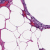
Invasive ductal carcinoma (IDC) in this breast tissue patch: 0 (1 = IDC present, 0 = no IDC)